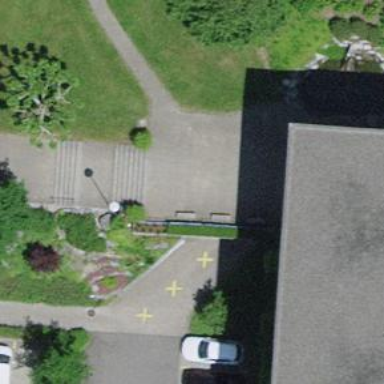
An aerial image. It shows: Set of steps on the road.